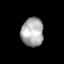
Tissue: lung
Cell type: T cells
Senescence score: 0.2298
Nuclear area (px): 632
Mean DAPI intensity: 169.347